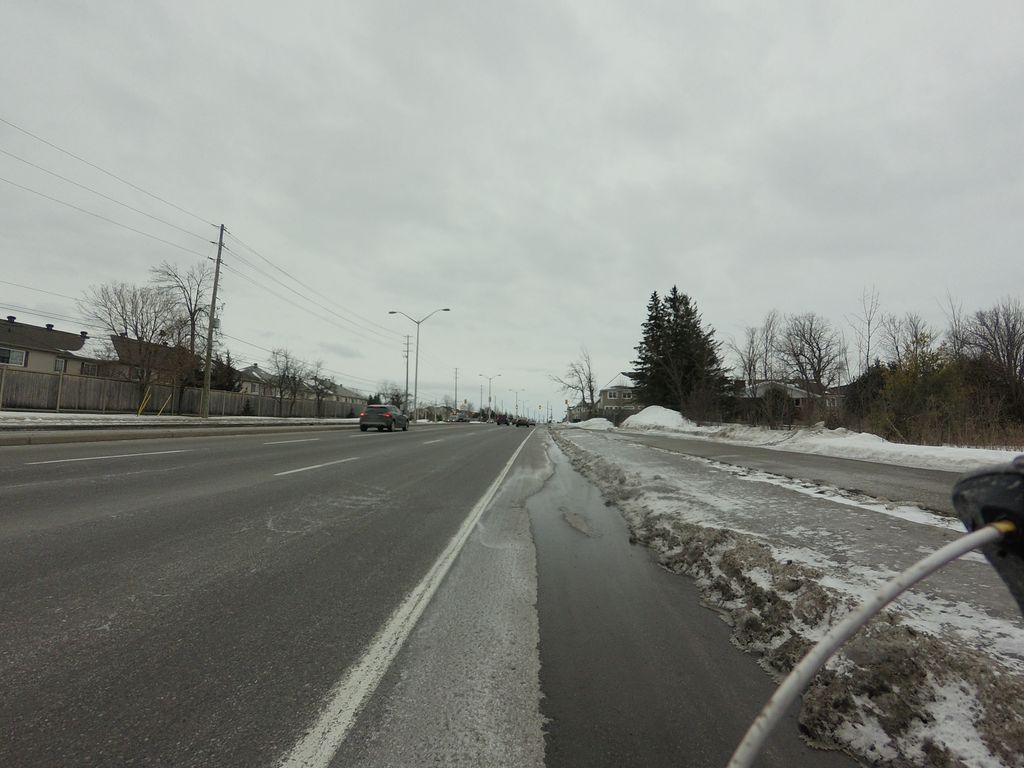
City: ottawa-gatineau